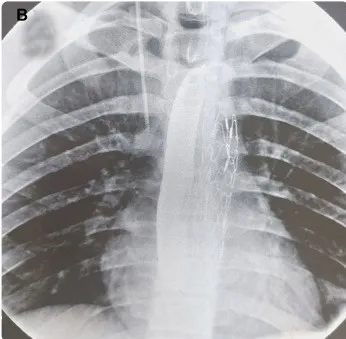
The image of a contrast study of the esophagus of the thoracic aorta by stent-graft placement.
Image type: radiology (x_ray)